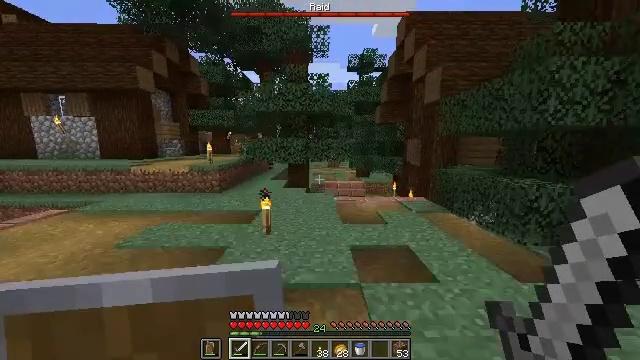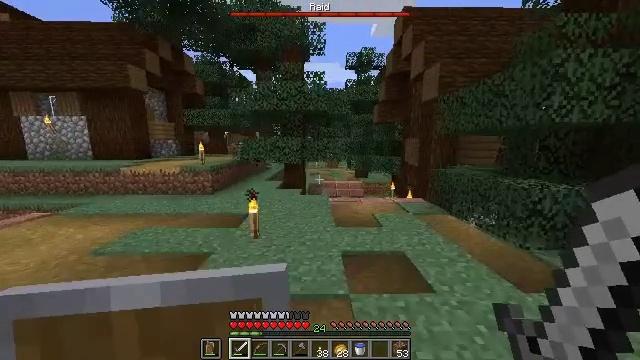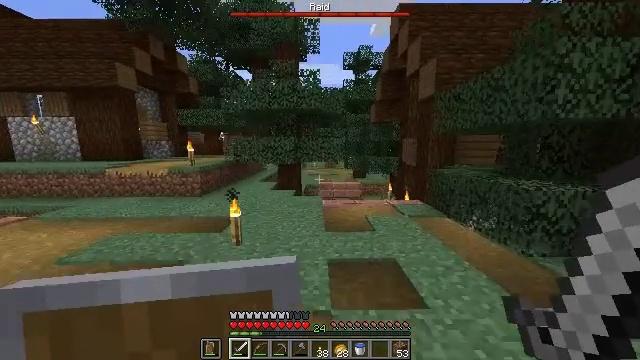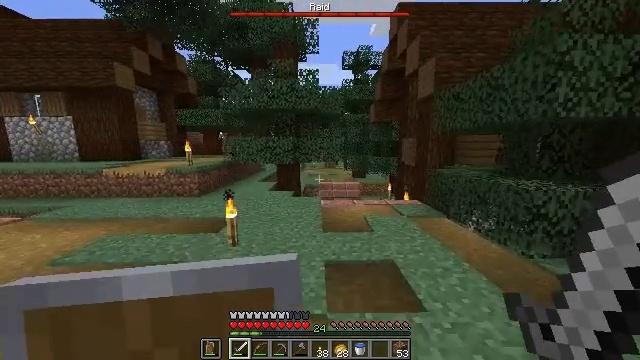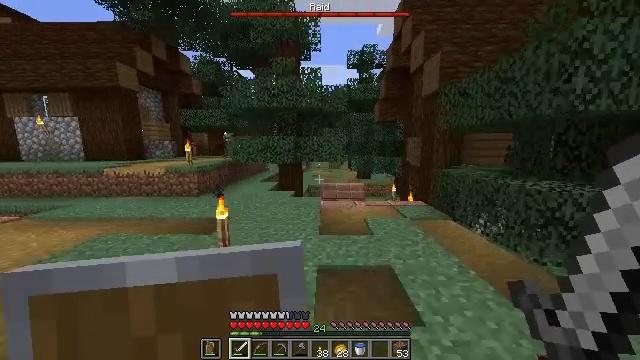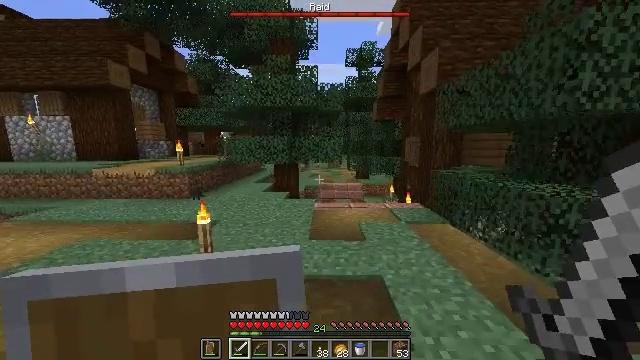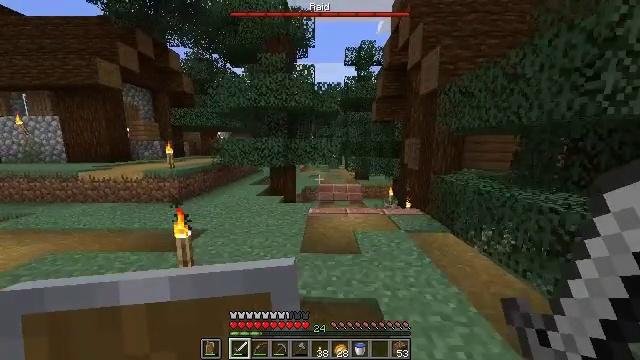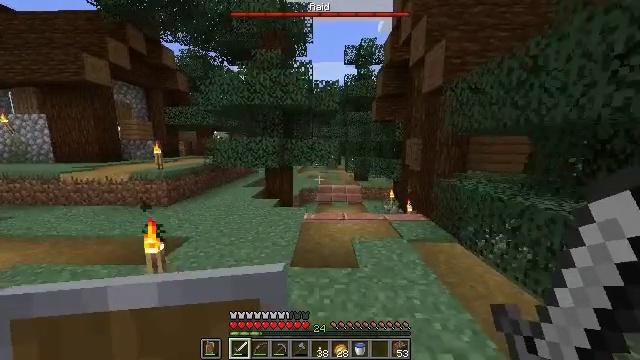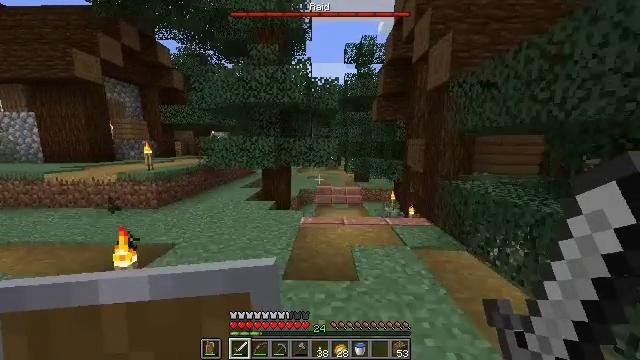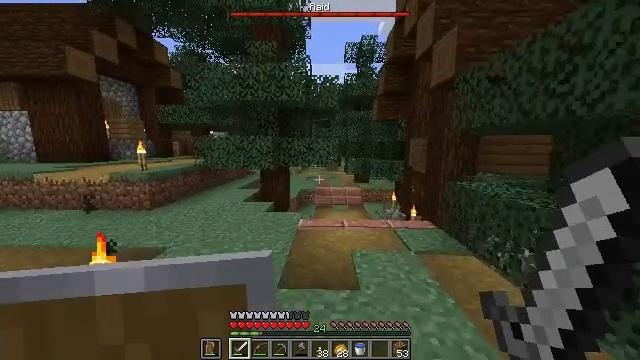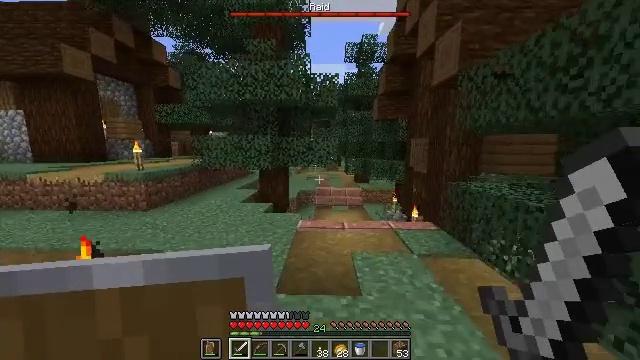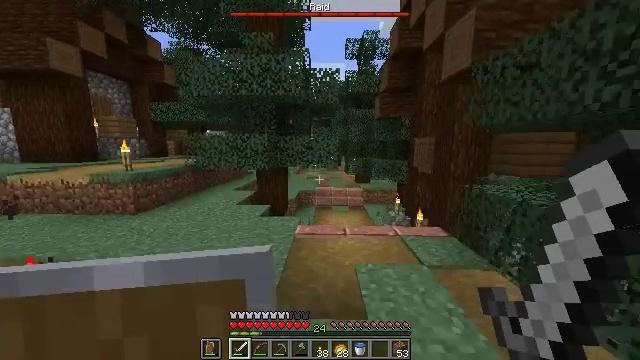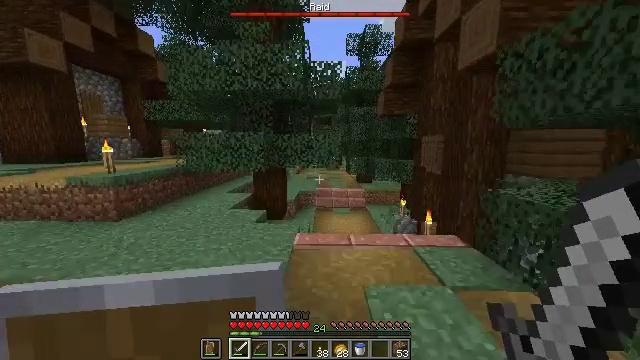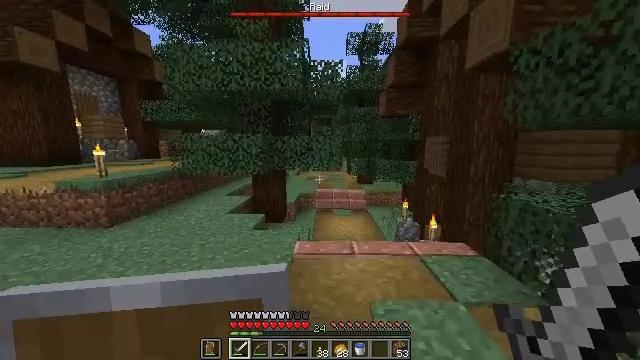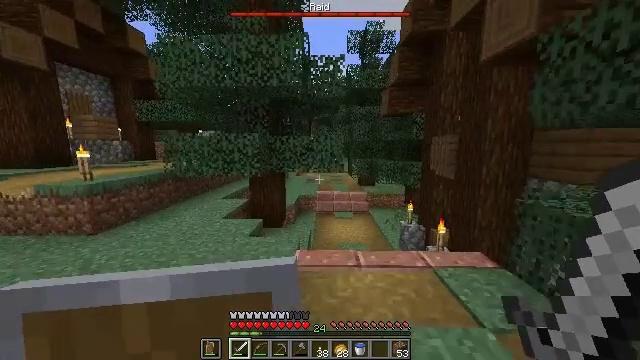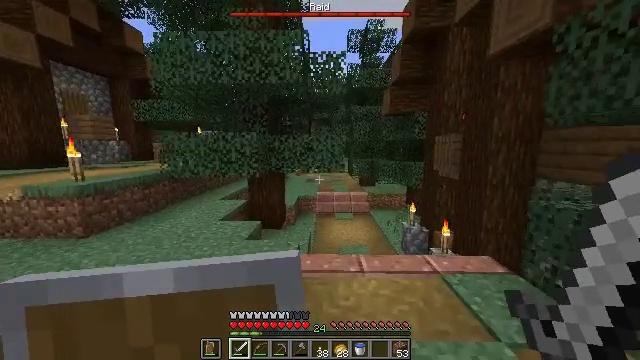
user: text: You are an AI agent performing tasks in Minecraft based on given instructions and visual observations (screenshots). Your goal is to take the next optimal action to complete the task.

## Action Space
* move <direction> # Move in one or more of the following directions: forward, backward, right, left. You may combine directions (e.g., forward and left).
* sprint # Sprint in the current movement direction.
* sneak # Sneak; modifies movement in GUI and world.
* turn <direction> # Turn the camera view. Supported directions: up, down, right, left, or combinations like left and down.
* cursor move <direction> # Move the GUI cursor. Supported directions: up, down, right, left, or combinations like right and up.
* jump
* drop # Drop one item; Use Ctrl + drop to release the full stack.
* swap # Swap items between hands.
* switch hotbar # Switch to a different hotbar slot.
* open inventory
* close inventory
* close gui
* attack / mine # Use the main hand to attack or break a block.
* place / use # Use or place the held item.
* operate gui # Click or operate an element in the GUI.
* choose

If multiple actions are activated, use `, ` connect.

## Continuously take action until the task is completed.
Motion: motion action
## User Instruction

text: Dig up the grass block for dirt.
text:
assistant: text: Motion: move forward and move right
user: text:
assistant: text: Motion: move forward and move right
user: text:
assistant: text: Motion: move forward and move right
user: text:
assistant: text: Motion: move forward and move right, turn left
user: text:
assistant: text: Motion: move forward
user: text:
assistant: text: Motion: move forward
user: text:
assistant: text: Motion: move forward
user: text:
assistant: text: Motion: move forward
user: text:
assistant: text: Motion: move forward
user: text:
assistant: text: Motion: move forward
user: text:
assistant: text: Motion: move forward
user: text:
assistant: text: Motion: move forward
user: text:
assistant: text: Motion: move forward
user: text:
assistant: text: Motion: move forward
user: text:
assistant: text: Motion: move forward
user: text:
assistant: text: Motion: move forward
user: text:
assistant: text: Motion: move forward
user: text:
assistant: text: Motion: move forward
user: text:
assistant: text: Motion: move forward
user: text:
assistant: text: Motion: move forward
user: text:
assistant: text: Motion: move forward
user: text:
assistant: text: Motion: move forward
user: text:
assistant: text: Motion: move forward
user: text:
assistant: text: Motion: move forward
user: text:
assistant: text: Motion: move forward
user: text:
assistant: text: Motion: move forward
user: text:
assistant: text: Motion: move forward and move right
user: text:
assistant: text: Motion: move forward and move right
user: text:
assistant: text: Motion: move forward and move right
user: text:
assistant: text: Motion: move forward and move right